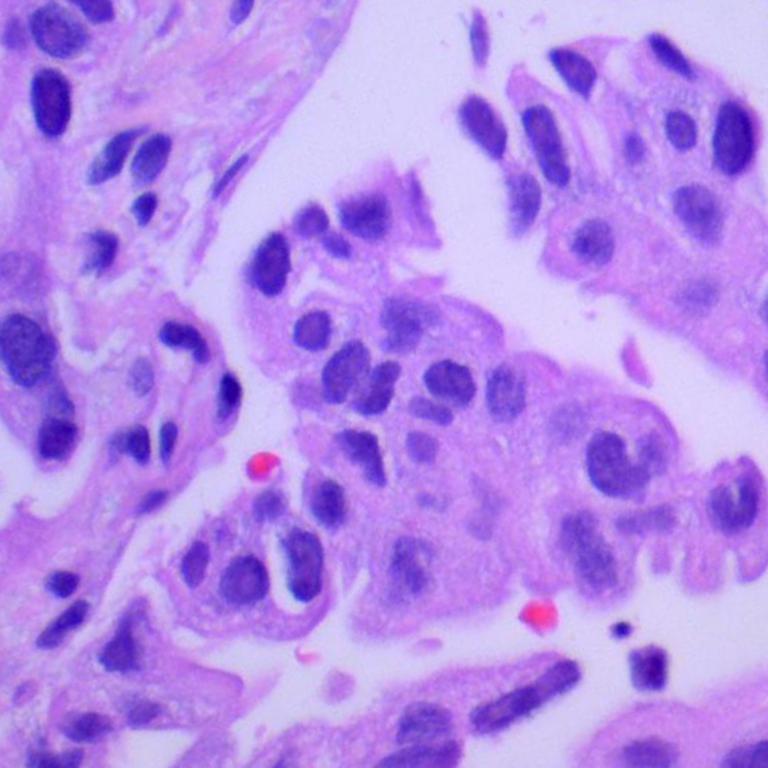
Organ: lung
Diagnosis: adenocarcinomas